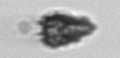
Label: Syracosphaera_pulchra